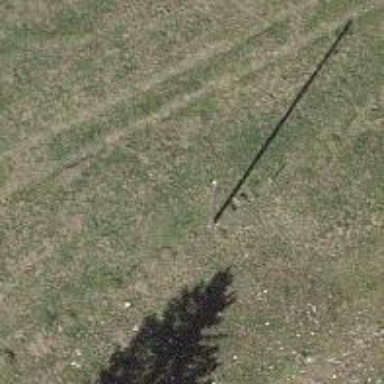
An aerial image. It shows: Power pole.